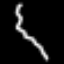
Label: squiggle